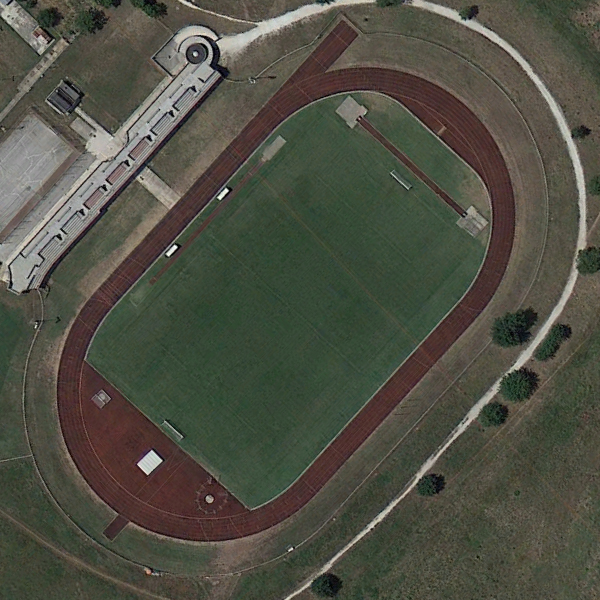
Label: Playground